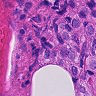
Metastatic tissue present: yes